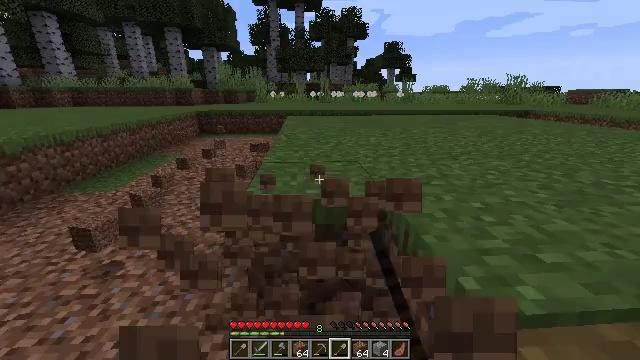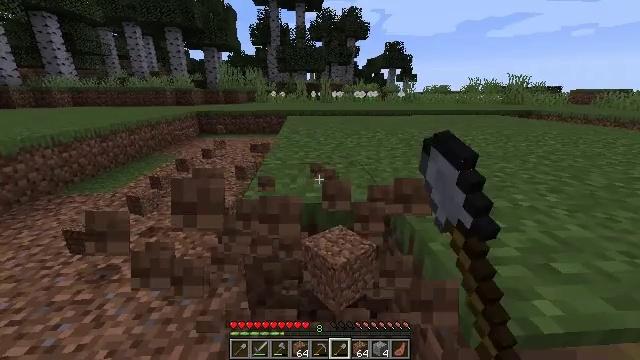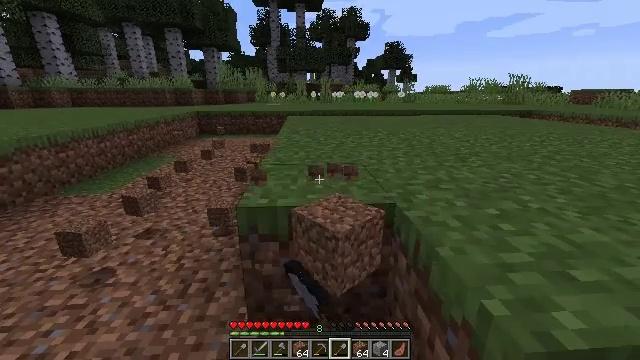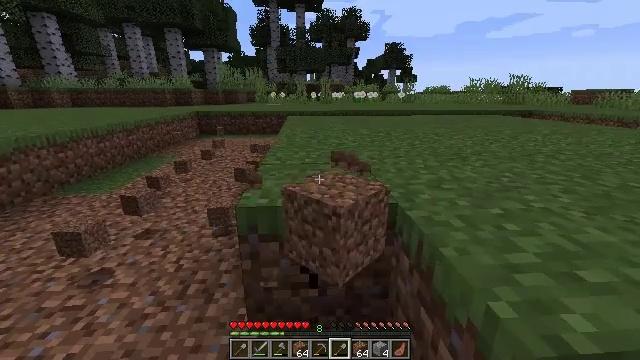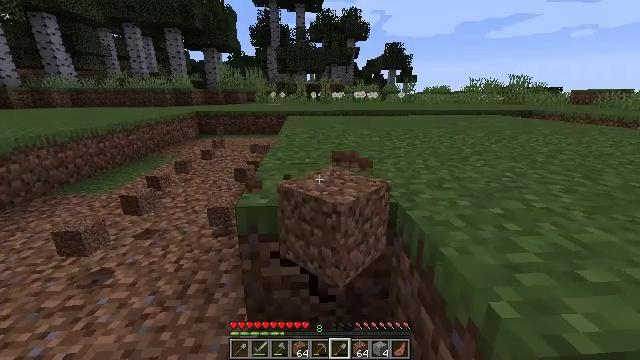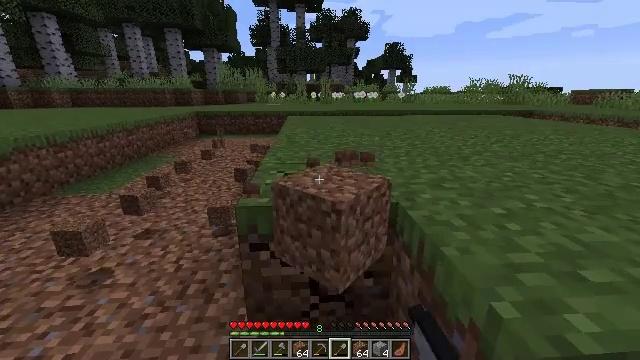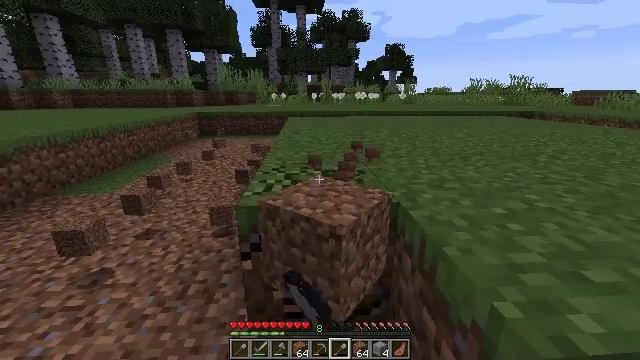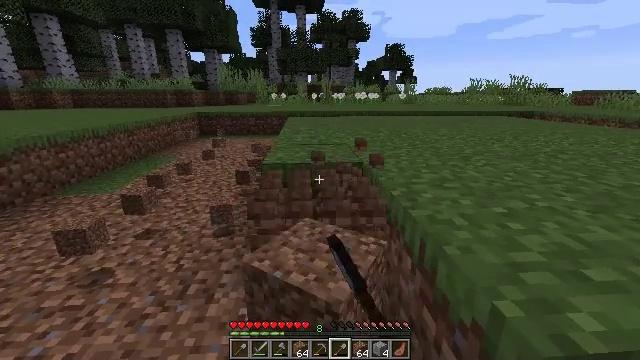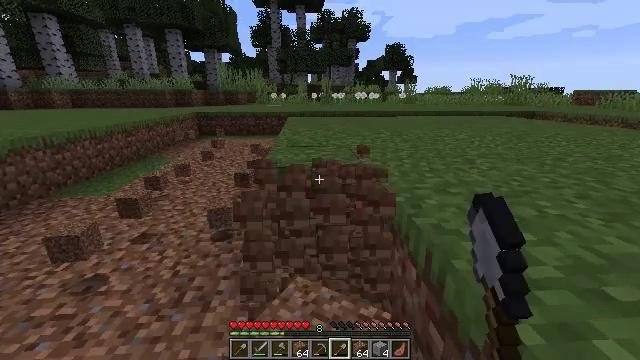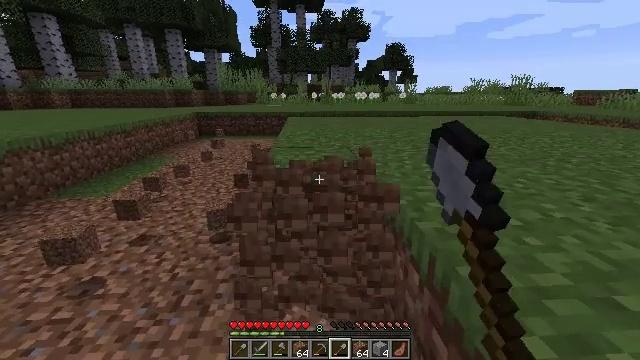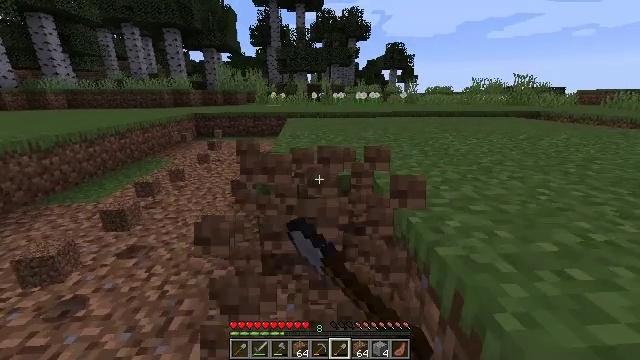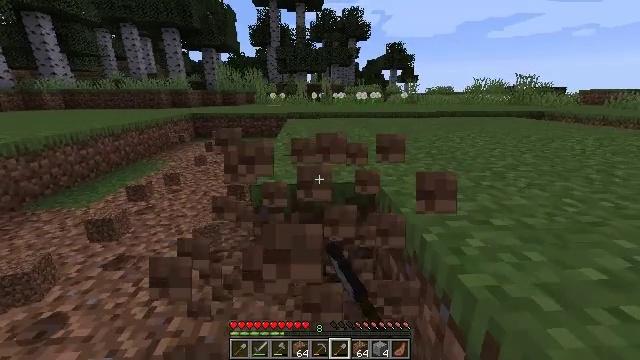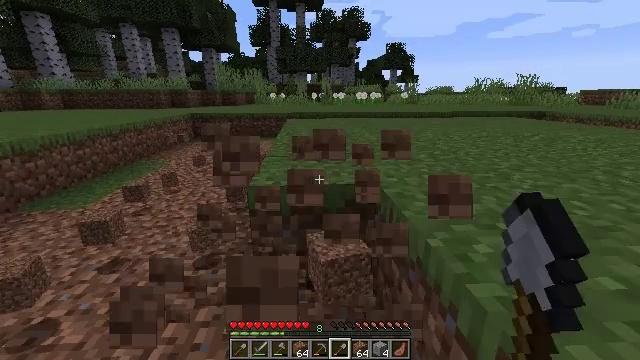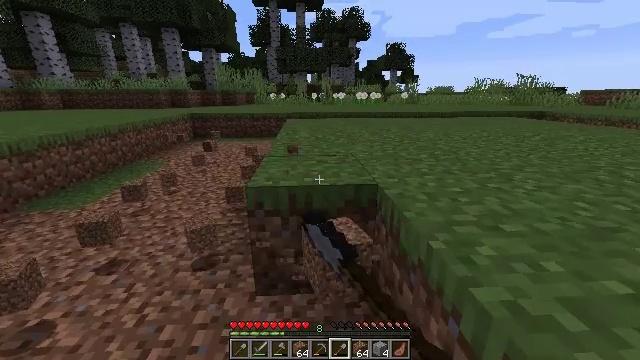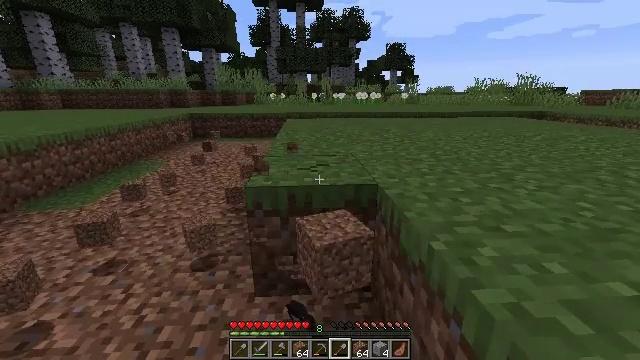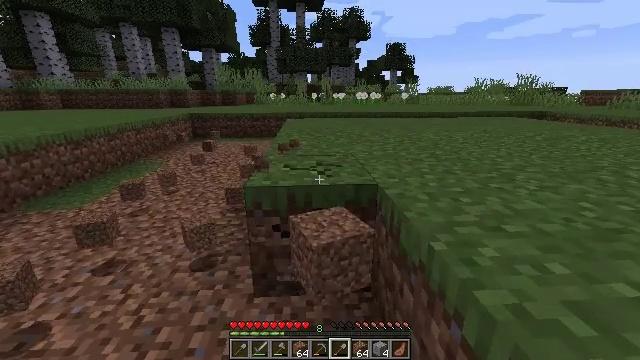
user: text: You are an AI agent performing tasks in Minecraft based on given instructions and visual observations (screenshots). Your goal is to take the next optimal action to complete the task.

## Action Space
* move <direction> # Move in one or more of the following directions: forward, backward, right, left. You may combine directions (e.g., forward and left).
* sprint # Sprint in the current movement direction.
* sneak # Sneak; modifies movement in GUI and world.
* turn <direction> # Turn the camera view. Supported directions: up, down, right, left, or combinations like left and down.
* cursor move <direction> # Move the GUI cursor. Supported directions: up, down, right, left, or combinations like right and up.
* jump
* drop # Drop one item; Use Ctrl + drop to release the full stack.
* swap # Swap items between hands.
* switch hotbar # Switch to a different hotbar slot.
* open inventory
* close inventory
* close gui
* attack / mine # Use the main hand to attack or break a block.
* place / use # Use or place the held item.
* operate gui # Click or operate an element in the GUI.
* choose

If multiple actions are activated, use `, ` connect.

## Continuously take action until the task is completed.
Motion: motion action
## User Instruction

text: Mine grass block from the ground.
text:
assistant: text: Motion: attack / mine
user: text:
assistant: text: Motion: attack / mine
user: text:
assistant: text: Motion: attack / mine
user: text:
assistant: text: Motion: attack / mine
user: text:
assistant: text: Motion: attack / mine
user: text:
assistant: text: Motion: attack / mine
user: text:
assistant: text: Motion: attack / mine
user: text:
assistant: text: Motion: move forward, attack / mine
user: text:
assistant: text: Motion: move forward, attack / mine
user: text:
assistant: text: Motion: move forward, attack / mine
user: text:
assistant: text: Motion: attack / mine
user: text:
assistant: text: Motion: attack / mine
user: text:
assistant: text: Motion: attack / mine
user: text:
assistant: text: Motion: attack / mine
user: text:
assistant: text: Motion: attack / mine
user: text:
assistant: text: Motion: attack / mine
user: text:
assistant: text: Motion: attack / mine
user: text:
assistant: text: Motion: move forward, attack / mine
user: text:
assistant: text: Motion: move forward, attack / mine
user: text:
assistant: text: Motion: move forward, attack / mine
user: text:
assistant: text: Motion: move forward, attack / mine
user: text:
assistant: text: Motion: move forward, attack / mine
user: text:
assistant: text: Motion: attack / mine
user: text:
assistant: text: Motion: attack / mine
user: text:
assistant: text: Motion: attack / mine
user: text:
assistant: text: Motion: attack / mine
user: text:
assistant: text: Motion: attack / mine
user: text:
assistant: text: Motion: move forward, attack / mine
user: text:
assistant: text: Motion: move forward, attack / mine
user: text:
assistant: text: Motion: move forward, attack / mine